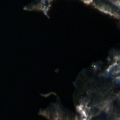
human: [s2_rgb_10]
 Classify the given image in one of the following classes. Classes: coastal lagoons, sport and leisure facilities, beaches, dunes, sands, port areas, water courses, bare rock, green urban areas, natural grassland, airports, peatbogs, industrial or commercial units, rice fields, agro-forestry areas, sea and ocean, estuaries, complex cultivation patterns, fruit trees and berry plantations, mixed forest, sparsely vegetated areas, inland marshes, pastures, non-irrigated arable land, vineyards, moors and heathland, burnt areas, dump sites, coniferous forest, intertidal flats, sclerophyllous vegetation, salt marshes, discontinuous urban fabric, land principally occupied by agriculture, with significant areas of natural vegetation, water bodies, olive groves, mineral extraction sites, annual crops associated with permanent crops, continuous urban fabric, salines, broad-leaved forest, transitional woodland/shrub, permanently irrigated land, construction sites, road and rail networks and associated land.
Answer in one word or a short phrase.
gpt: mixed forest, transitional woodland/shrub, water bodies